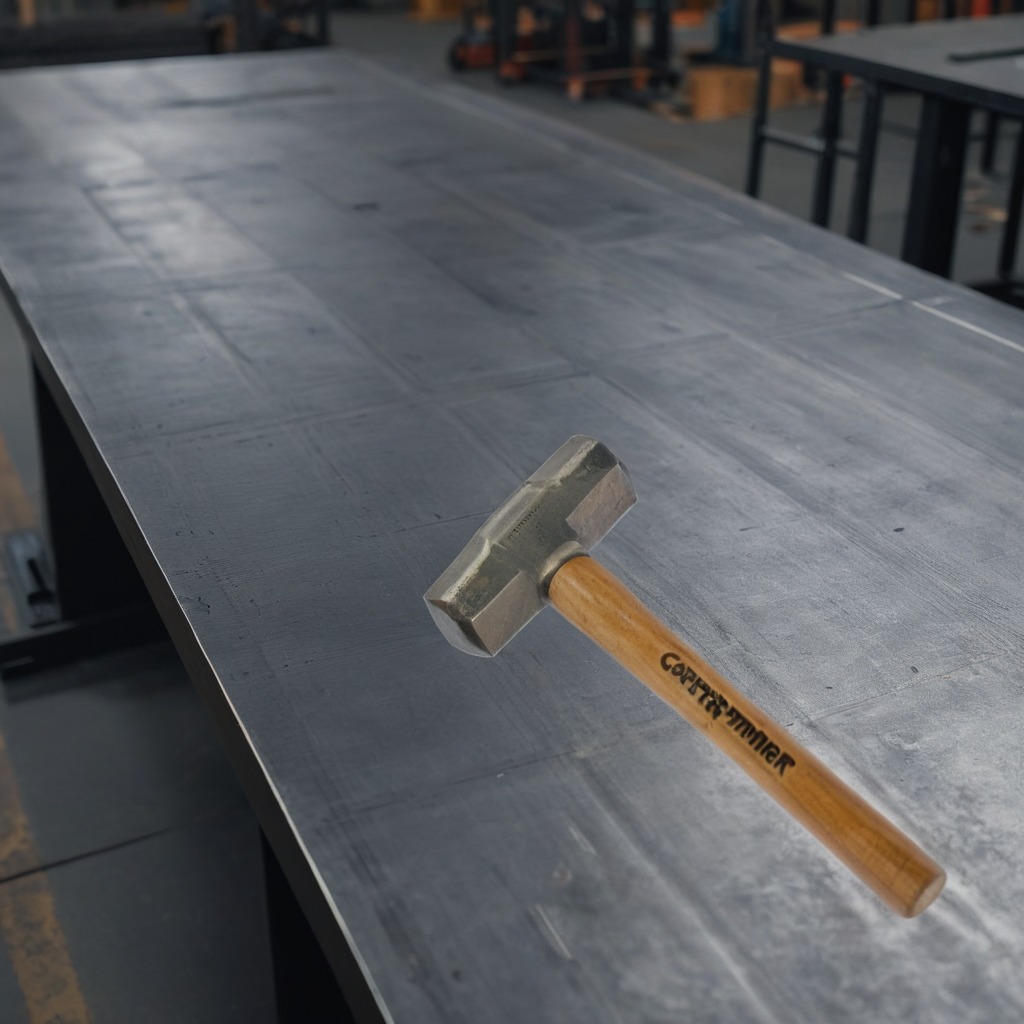
A hammer is lying on the cold steel table in a mining workshop.